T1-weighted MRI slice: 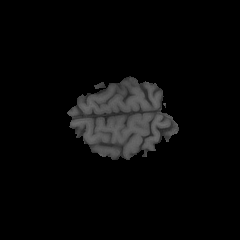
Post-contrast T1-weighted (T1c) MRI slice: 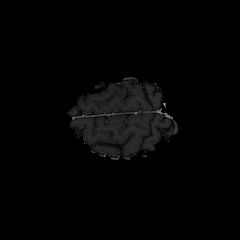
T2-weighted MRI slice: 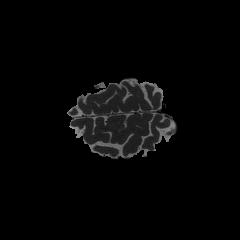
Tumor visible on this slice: no